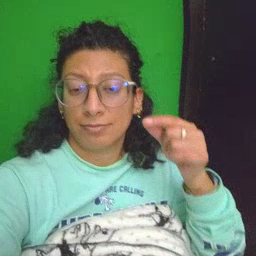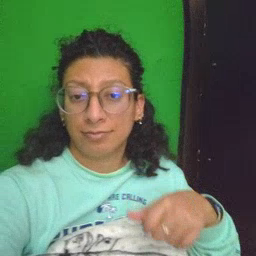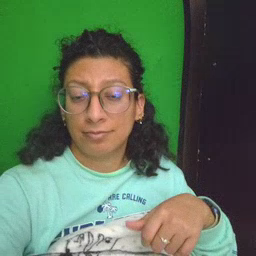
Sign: green